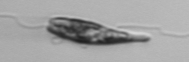
Label: Euglena